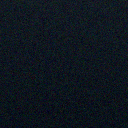
Screen state: off